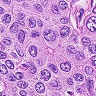
Metastatic tissue present: yes